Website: walmart
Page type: cart
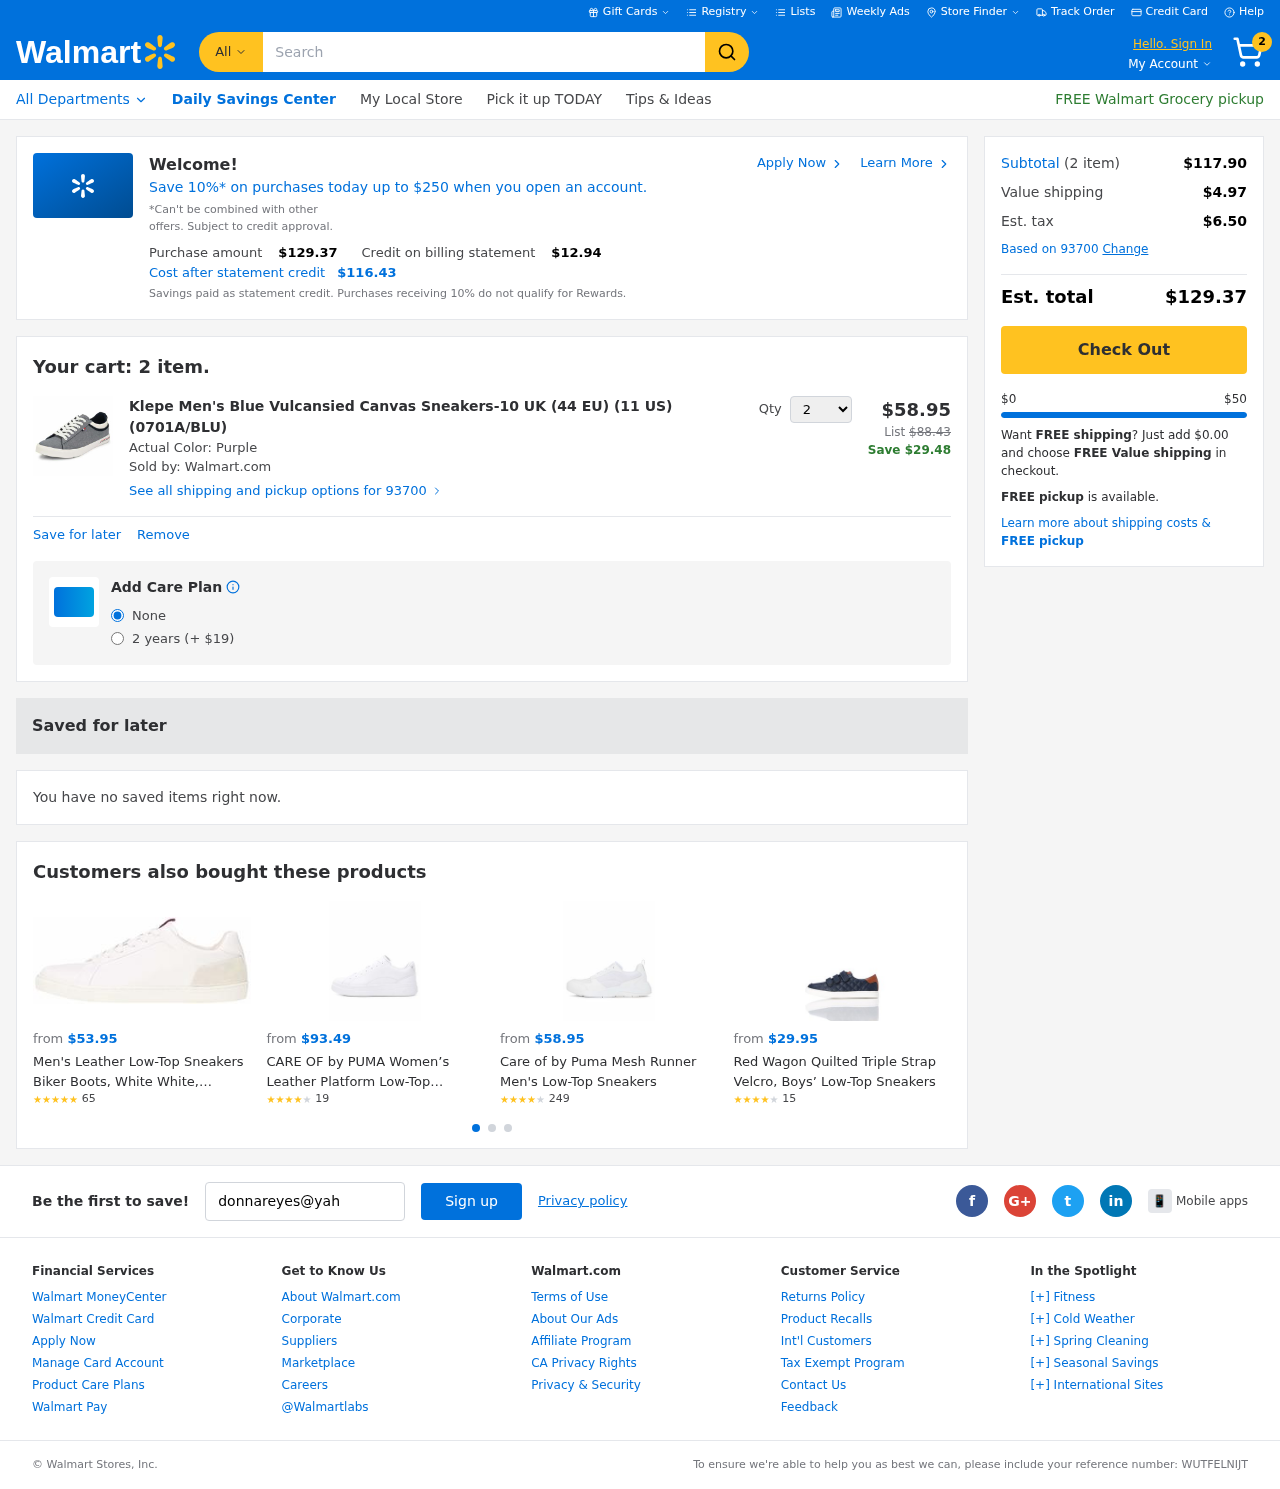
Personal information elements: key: PII_EMAIL
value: donnareyes@yahoo.com
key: PII_POSTCODE
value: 93700
Product elements: key: PRODUCT1_NAME
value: Klepe Men's Blue Vulcansied Canvas Sneakers-10 UK (44 EU) (11 US) (0701A/BLU)
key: PRODUCT1_PRICE
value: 58.95
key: PRODUCT1_QUANTITY
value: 2
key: PRODUCT2_NAME
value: Men's Leather Low-Top Sneakers Biker Boots, White White, Women 2
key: PRODUCT2_NUM_RATINGS
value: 65
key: PRODUCT2_PRICE
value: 53.95
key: PRODUCT2_RATING
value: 4.7
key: PRODUCT3_NAME
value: CARE OF by PUMA Women’s Leather Platform Low-Top Sneakers
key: PRODUCT3_NUM_RATINGS
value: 19
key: PRODUCT3_PRICE
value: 93.49
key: PRODUCT3_RATING
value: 4.4
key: PRODUCT4_NAME
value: Care of by Puma Mesh Runner Men's Low-Top Sneakers
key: PRODUCT4_NUM_RATINGS
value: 249
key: PRODUCT4_PRICE
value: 58.95
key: PRODUCT4_RATING
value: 4.4
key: PRODUCT5_NAME
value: Red Wagon Quilted Triple Strap Velcro, Boys’ Low-Top Sneakers
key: PRODUCT5_NUM_RATINGS
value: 15
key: PRODUCT5_PRICE
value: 29.95
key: PRODUCT5_RATING
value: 4.1
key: PRODUCT1_ORIGINAL_PRICE
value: $88.43
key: PRODUCT1_SAVINGS
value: Save $29.48
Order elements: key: ORDER_NUM_ITEMS
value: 2
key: ORDER_TOTAL
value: $129.37
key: PROMO_TOTAL_AFTER_CREDIT
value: $116.43
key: ORDER_SUBTOTAL
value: $117.90
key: ORDER_SHIPPING_COST
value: $4.97
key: ORDER_TAX
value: $6.50
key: FREE_SHIPPING_REMAINING
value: $0.00
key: ORDER_REFERENCE_NUMBER
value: WUTFELNIJT
Search elements: key: HEADER_SEARCH
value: Search
Other elements: key: PROMO_CREDIT
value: $12.94